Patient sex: F
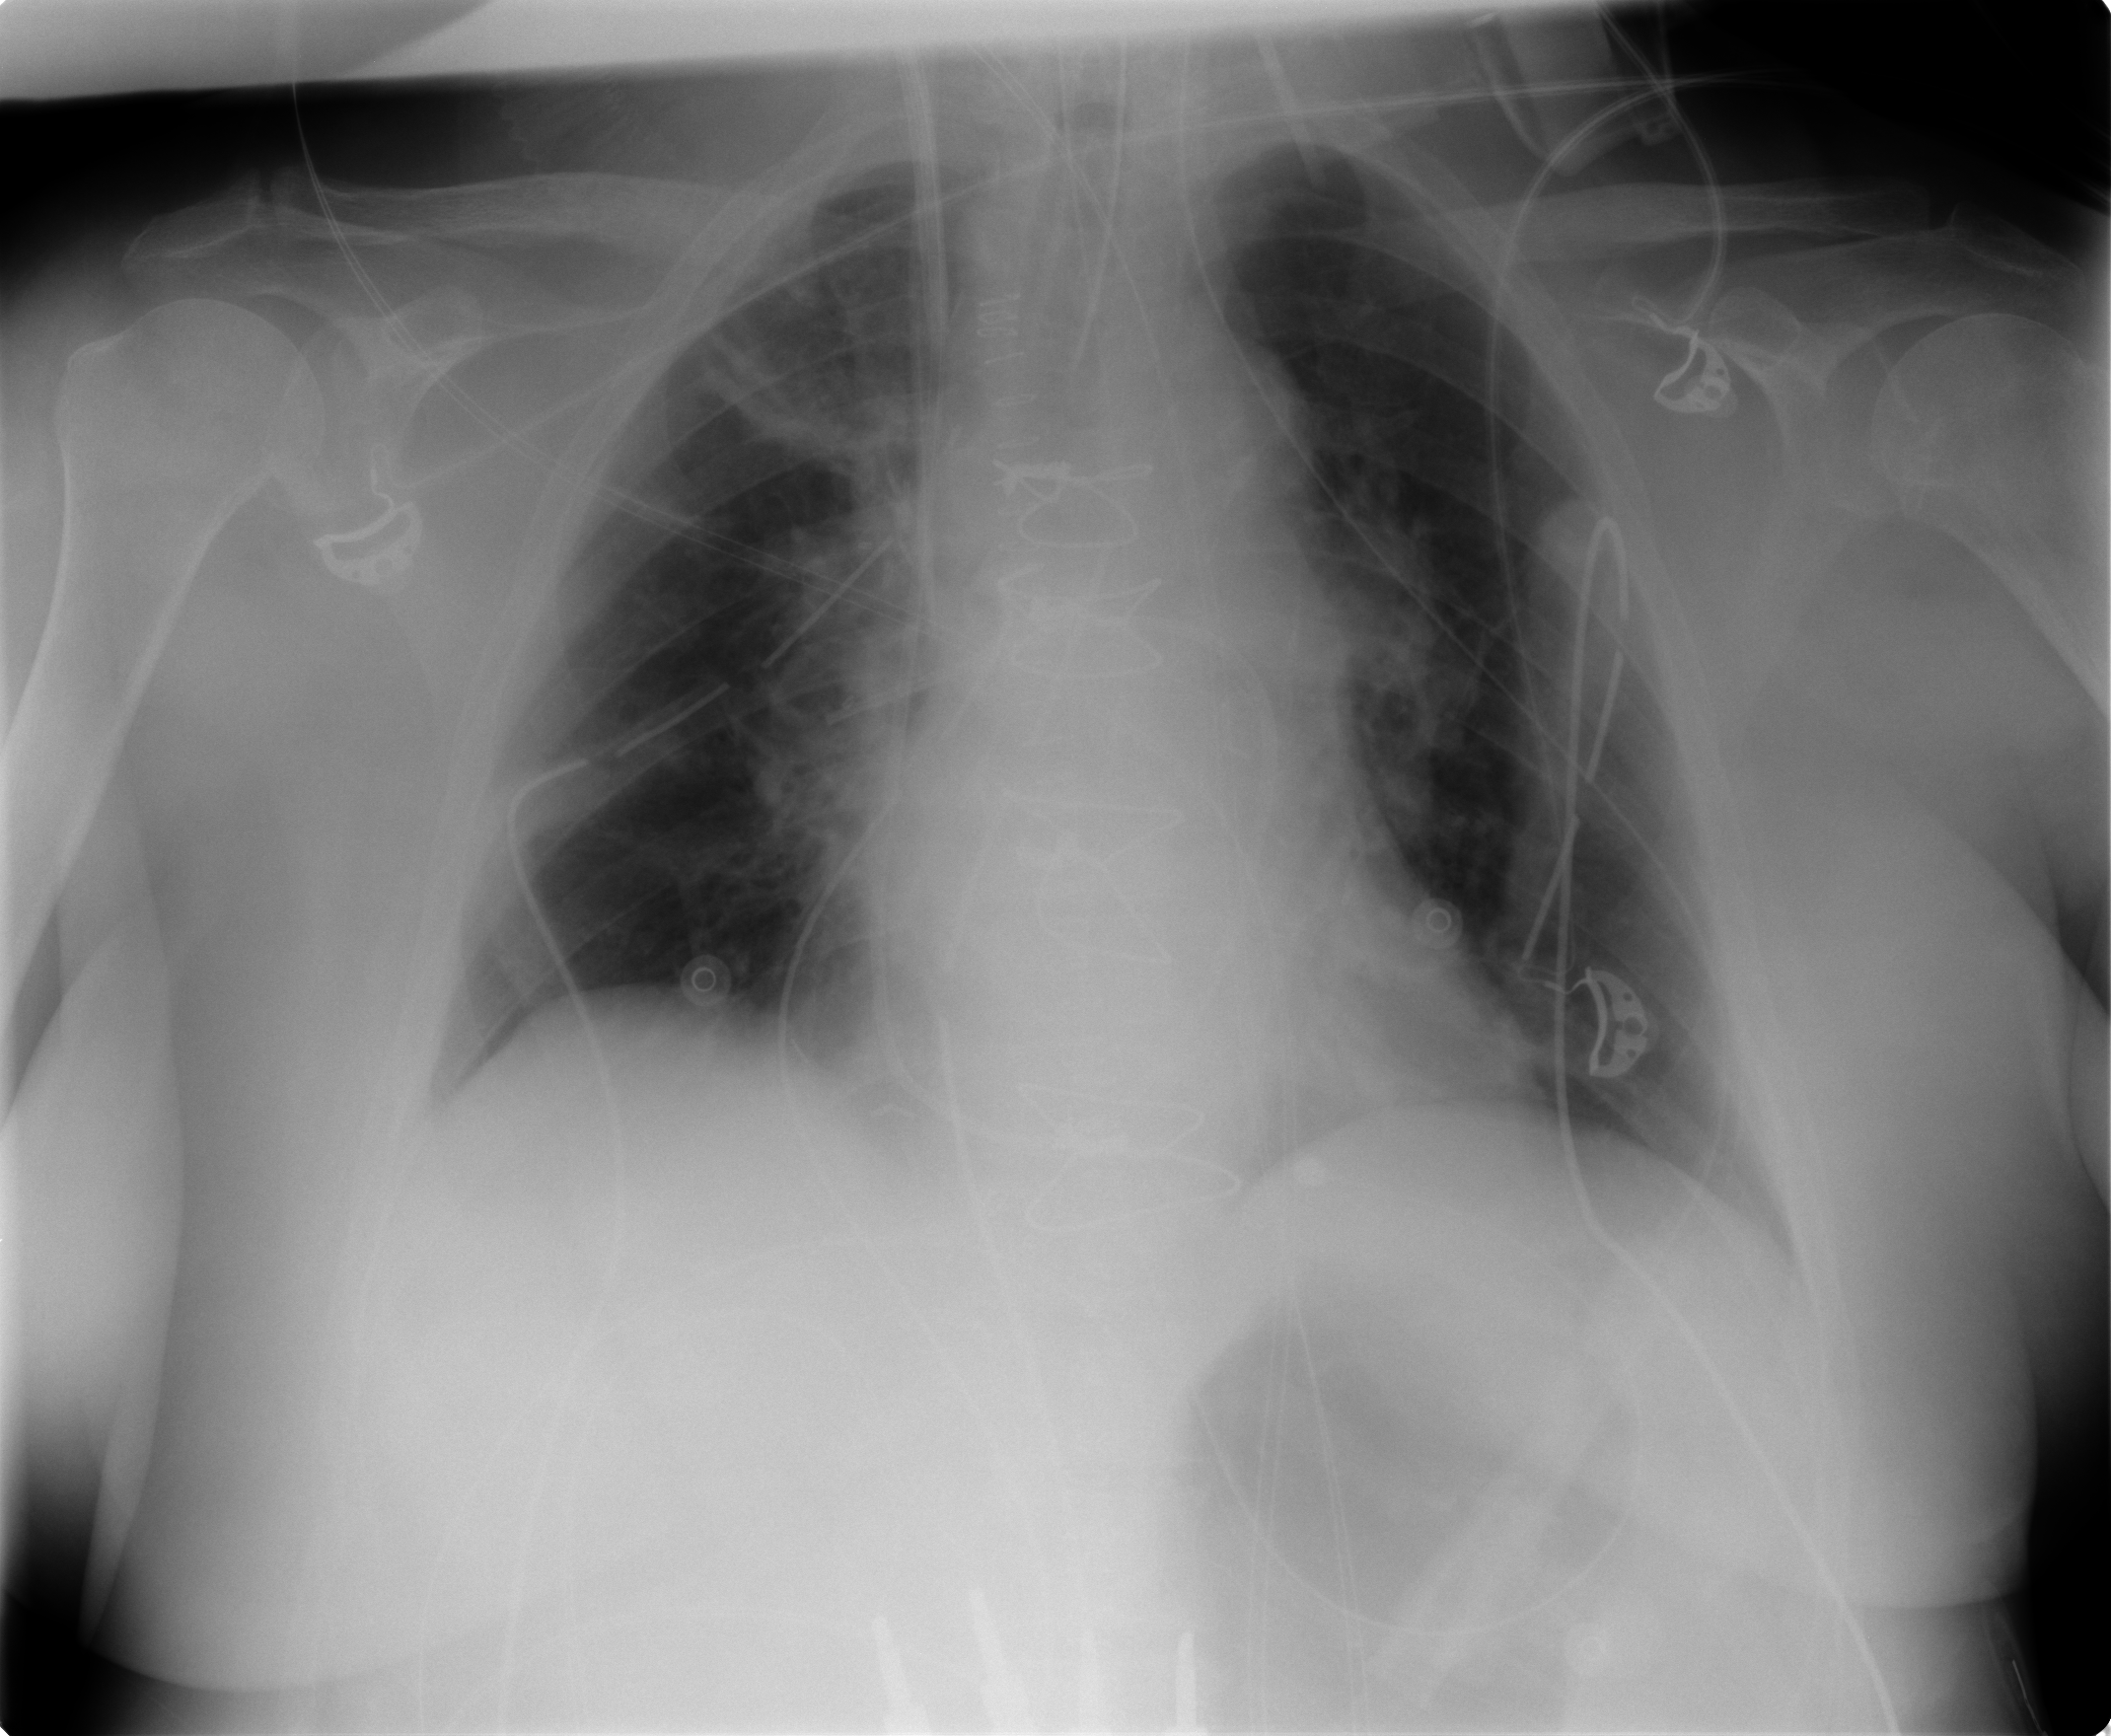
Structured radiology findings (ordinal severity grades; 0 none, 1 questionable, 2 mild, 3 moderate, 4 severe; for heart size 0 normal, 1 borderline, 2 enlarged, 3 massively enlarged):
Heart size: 2
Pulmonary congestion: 0
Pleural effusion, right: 0
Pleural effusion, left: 0
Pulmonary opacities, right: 0
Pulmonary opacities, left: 0
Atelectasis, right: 2
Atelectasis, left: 1